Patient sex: M
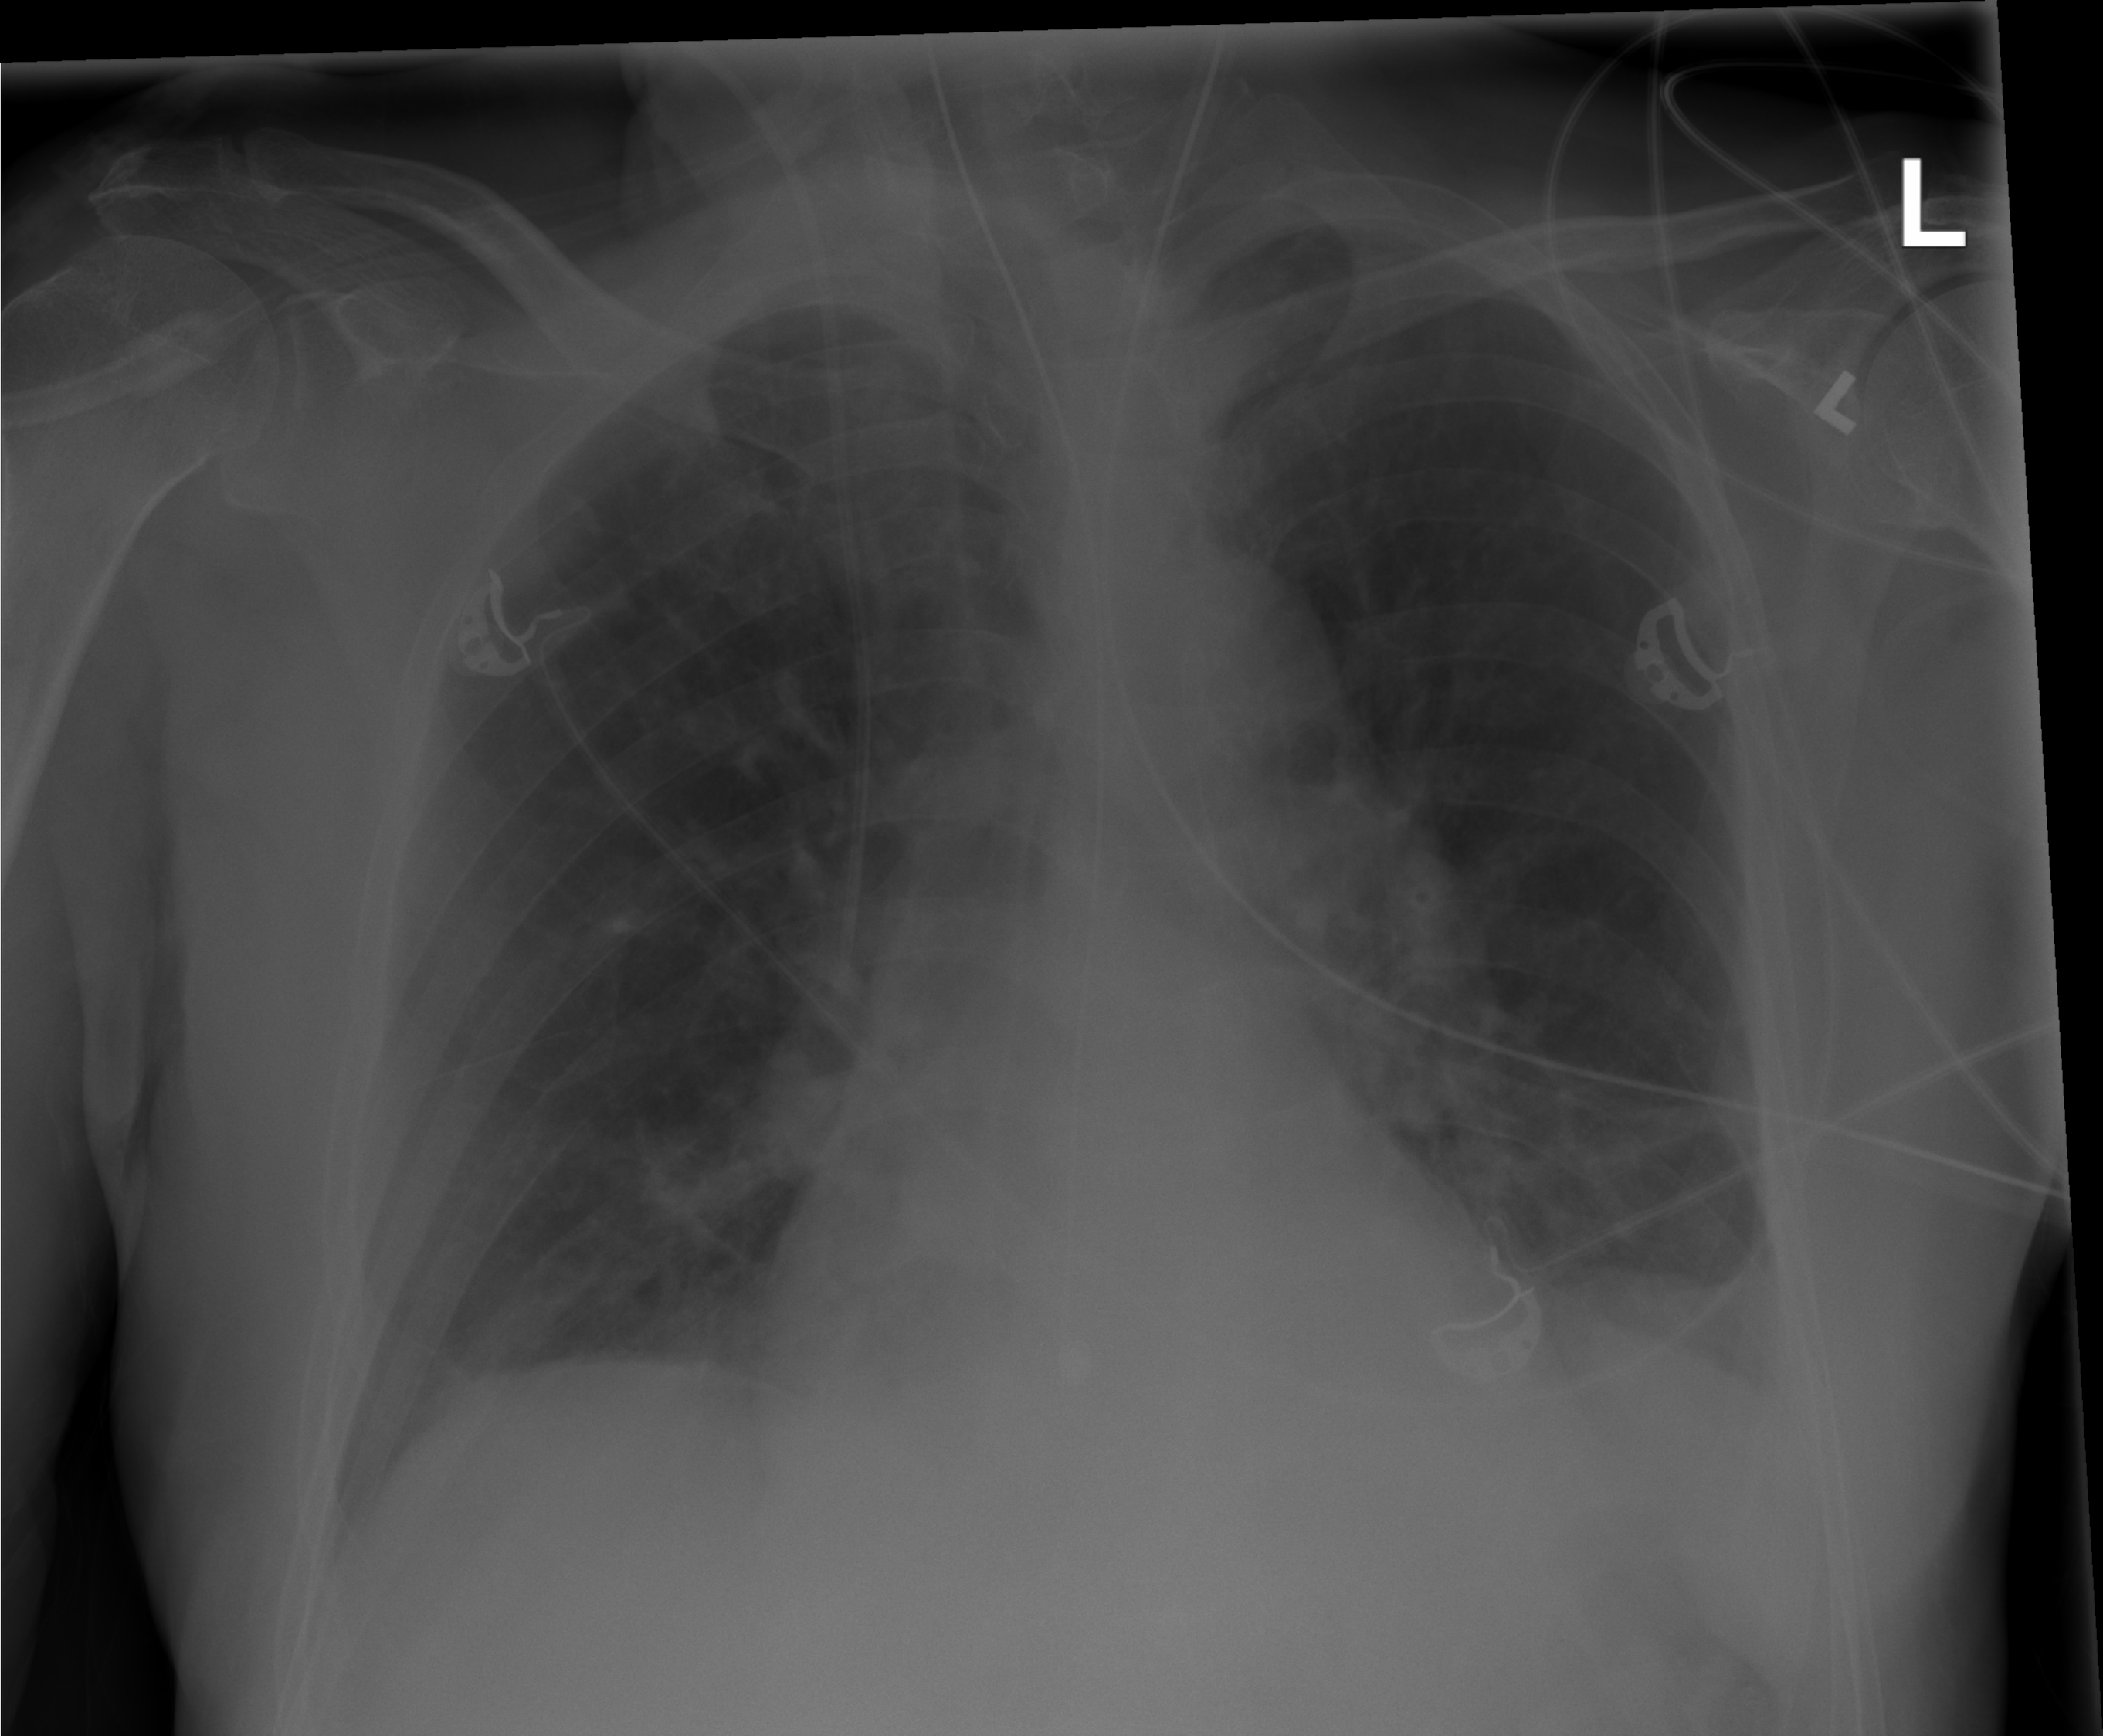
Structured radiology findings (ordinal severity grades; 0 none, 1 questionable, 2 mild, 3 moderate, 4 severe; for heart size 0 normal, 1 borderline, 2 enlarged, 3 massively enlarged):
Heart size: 0
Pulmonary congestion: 0
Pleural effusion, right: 0
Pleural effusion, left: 2
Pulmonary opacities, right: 0
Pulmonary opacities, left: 0
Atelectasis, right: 1
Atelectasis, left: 2